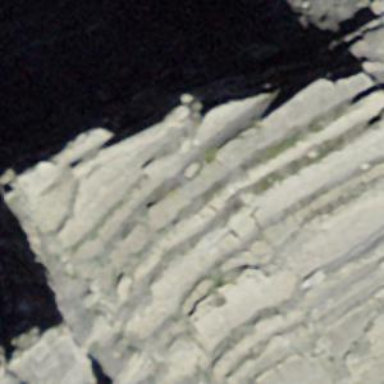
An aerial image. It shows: Cliff in nature.